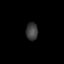
Tissue: skin
Cell type: Others
Senescence score: 0.8068
Nuclear area (px): 207
Mean DAPI intensity: 60.884